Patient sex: F
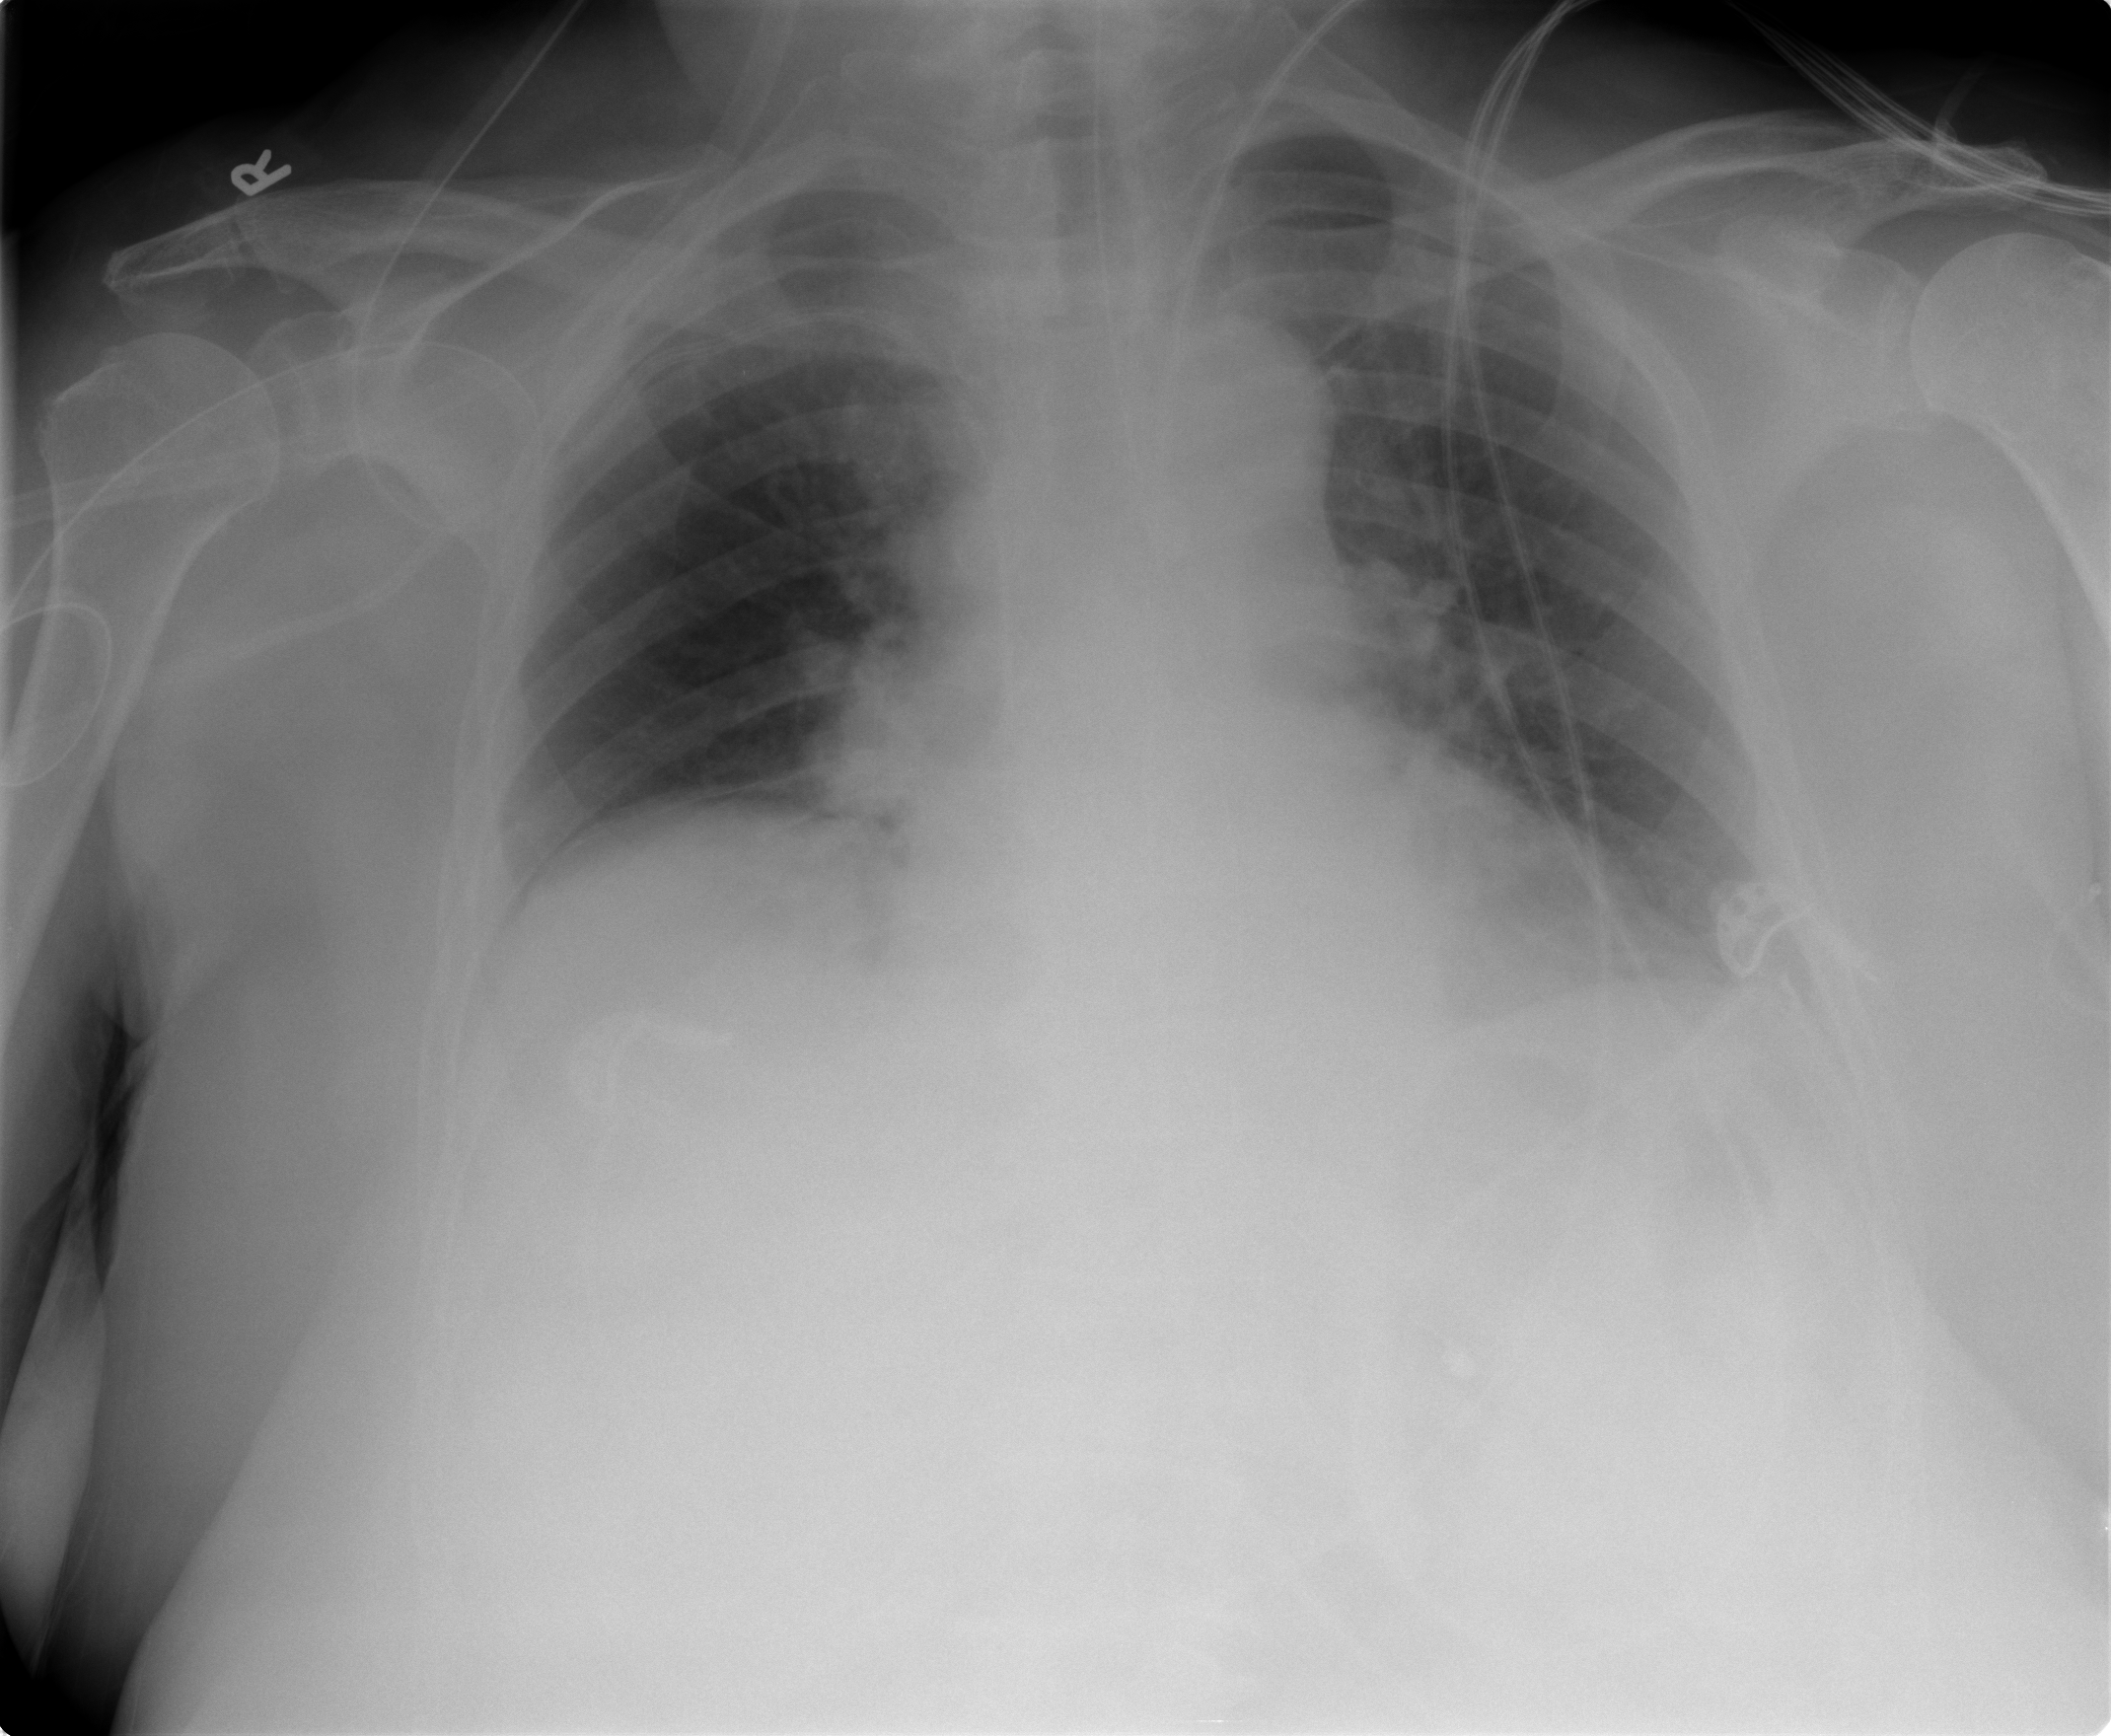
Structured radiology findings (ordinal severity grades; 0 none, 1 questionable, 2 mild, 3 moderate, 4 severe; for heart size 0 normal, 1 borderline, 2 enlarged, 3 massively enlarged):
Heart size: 0
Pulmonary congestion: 2
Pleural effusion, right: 0
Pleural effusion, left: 0
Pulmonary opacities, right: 1
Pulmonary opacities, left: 1
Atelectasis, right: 0
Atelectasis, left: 0